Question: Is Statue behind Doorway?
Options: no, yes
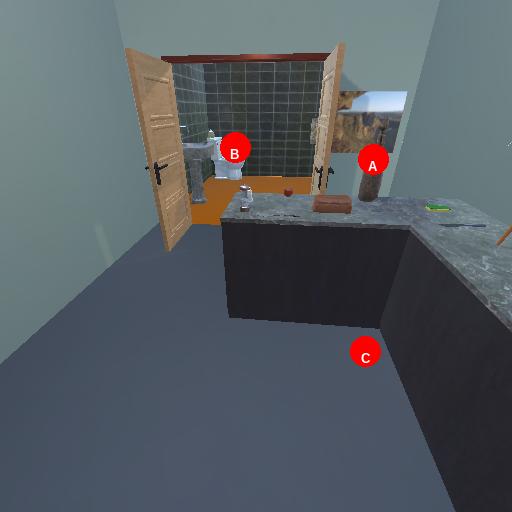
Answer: no